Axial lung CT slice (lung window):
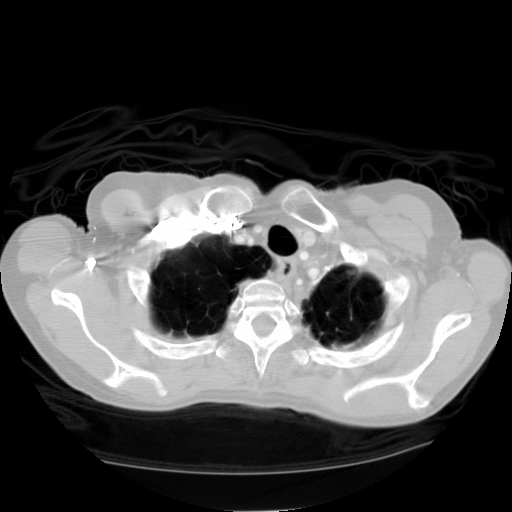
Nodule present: no